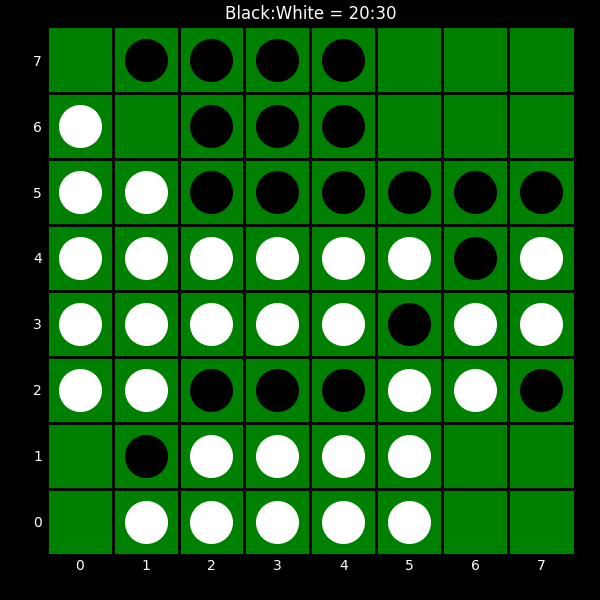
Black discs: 20
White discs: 30